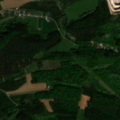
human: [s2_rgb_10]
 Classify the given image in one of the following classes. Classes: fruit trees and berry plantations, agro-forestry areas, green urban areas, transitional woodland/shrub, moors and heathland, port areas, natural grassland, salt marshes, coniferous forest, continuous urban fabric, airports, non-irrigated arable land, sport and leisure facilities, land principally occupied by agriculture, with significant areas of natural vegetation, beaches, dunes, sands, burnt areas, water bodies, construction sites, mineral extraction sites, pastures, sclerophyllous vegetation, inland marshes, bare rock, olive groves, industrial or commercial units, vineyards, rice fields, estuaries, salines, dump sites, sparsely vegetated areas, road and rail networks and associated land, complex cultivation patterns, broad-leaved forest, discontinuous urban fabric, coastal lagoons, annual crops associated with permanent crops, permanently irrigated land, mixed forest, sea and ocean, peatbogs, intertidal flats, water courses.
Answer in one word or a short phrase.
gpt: discontinuous urban fabric, mineral extraction sites, non-irrigated arable land, pastures, complex cultivation patterns, land principally occupied by agriculture, with significant areas of natural vegetation, broad-leaved forest, coniferous forest